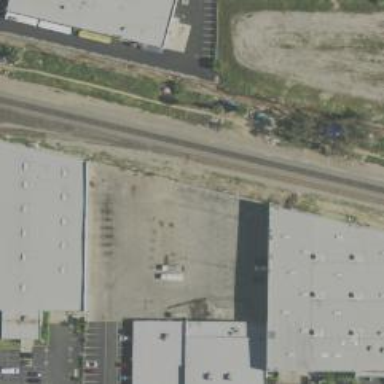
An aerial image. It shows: Railway siding for service.